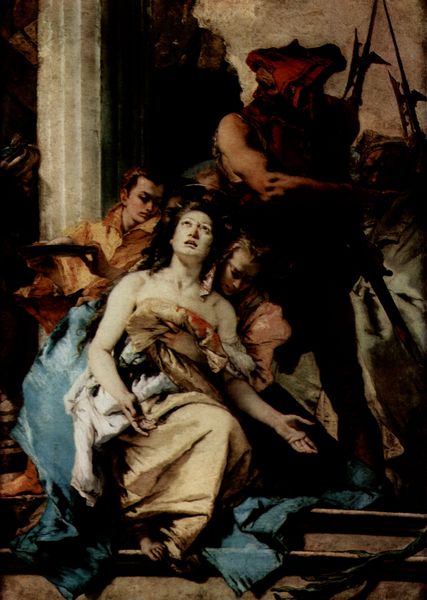
Titel: Maryrium der Hl. Agathe
Künstler: Giovanni Battista Tiepolo
Standort: Berlin
Institution: Alte Nationalgalerie
Schlagwörter: baum, blau, dunkel, fuß, gemälde, hand, haut, himmel, mann, nackt, schatten, umhang, weiß, frauen, gelb, menschen, mädchen, sitzen, braun, brust, frau, hell, hintergrund, kleid, kleider, licht, männer, nacht, orange, raum, schwarz, stützen, szene, säule, blick, haus, rot, tuch, hochformat, malerei, architektur, arm, arme, barock, blass, gesicht, halten, henker, historie, inkarnat, kleidung, stein, tablett, tod, tot, bild, öl, sonne, gewand, haare, mantel, sitzend, stoff, decke, kind, paar, bühne, renaissance, schulter, schultern, genre, pferd, fell, kopfbedeckung, schiff, schwan, trage, kette, mauer, empore, figuren, angst, krieg, sinken, tau, treppe, historienbild, muskeln, glanz, stufe, stufen, junge, oben, blut, antike, krank, seil, barfuß, revolution, schwerter, waffen, ölmalerei, verzweiflung, bahre, sterben, gewehr, hilfe, leiden, muskel, niederlage, dramatisch, dramatik, flehen, krieger, vision, schatte, trepe, bleich, hellebarde, historiengemälde, sunkel, lanzen, mönche, himel, tempel, florett, heilige, speer, speere, fresko, absatz, maria, turban, drama, delacroix, beschienen, helfer, tiepolo, gewandt, fraz, stoffs, franlreich, zusammensinken, auffangen, vergewaltigung, entführen, perlz, ation, blick oben, dramaturgie, histotie, sterb, tod7, we, waltenwurf